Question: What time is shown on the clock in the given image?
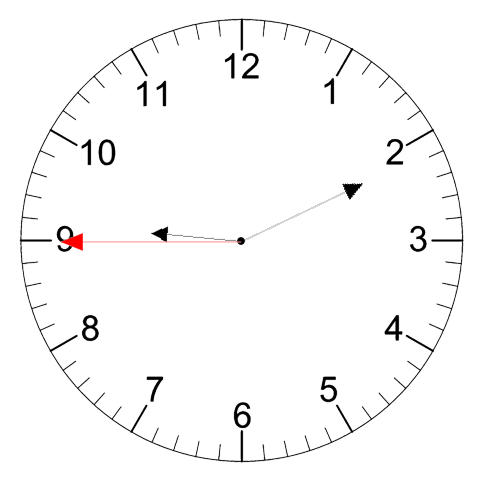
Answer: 09:10:45